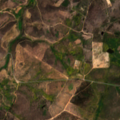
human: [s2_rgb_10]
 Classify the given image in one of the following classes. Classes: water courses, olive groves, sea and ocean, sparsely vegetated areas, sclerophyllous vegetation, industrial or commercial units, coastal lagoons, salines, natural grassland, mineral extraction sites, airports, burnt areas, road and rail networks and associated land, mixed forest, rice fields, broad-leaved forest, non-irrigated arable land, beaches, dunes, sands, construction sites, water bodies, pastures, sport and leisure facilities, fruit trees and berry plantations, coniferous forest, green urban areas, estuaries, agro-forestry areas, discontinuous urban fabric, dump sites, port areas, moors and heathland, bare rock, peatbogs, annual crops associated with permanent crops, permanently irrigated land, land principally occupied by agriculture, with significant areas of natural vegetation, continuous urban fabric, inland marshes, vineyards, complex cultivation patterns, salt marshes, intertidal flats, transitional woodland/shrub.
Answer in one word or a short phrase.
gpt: complex cultivation patterns, broad-leaved forest, transitional woodland/shrub